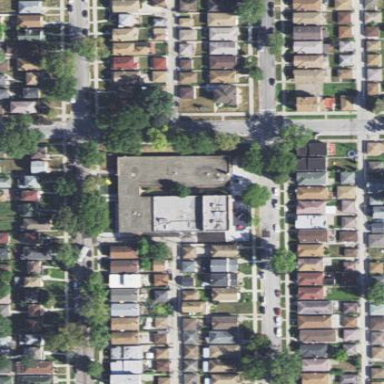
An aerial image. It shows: School.